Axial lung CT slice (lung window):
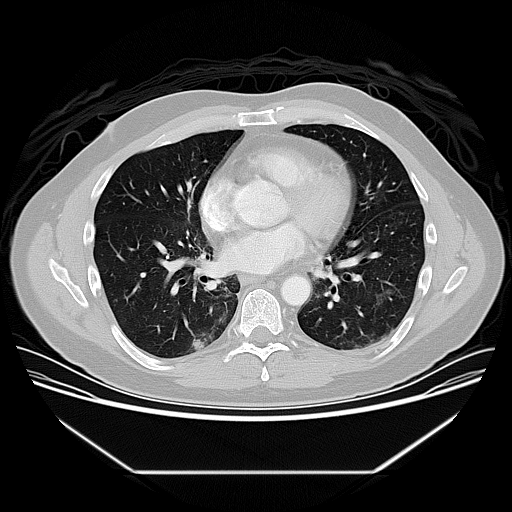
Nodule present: yes
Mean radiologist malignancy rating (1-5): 3.667